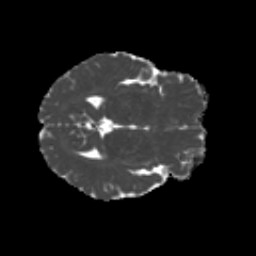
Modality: MD
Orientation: axial
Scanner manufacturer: siemens
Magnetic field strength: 3 T
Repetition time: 4.16 s
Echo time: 0.0806 s